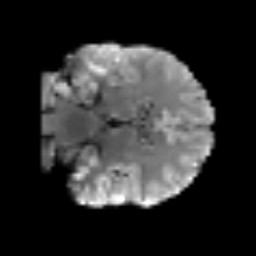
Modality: T2w
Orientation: coronal
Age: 63
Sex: male
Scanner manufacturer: siemens
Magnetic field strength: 3 T
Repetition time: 3.2 s
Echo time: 0.081 s